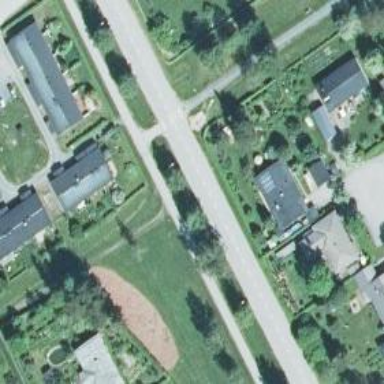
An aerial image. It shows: Cycleway.